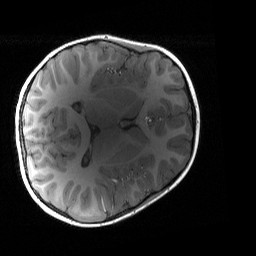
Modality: T1w
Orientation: axial
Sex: female
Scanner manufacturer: siemens
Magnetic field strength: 3 T
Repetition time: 1.9 s
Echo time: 0.00243 s